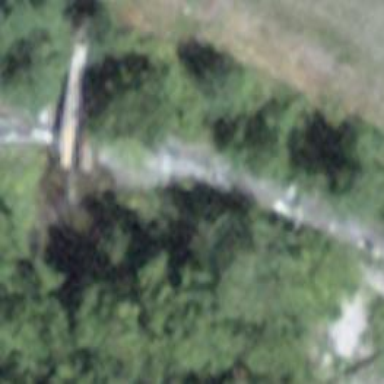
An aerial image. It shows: Retaining wall.